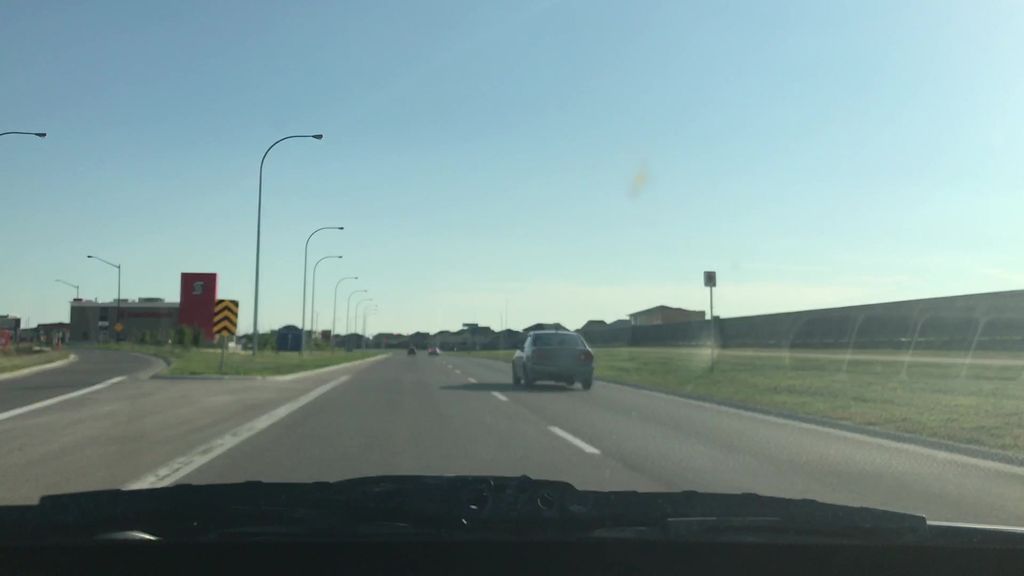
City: winnipeg